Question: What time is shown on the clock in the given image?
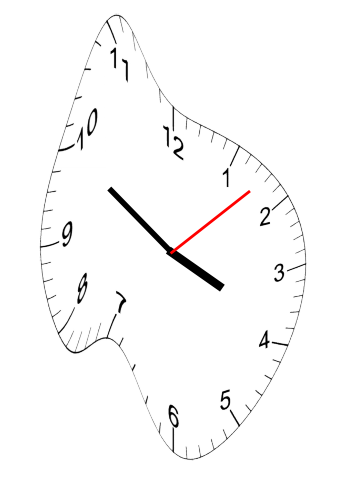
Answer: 03:50:08